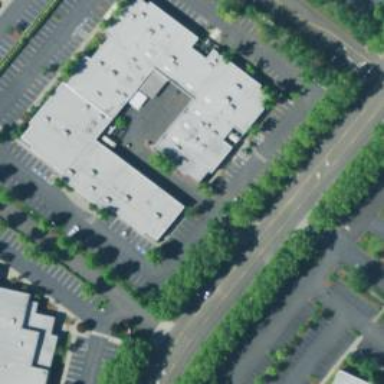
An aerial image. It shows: Parking space is available.